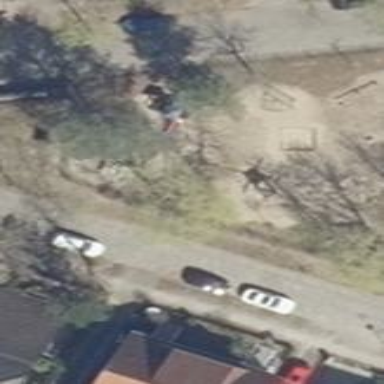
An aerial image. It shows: Playground area for leisure activities on the land.